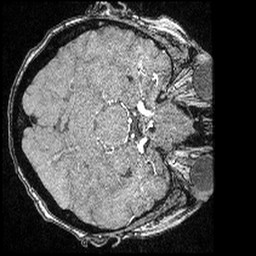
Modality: angio
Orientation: axial
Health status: ill
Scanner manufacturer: siemens
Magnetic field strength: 3 T
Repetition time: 0.022 s
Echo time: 0.00395 s